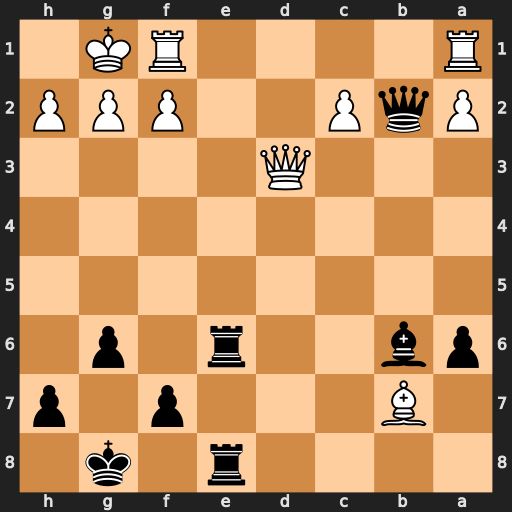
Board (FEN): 4r1k1/1B3p1p/pb2r1p1/8/8/3Q4/PqP2PPP/R4RK1
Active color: b
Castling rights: -
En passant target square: -
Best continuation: Bxf2+ Kh1 Be1 Bc6 Qxa1 Bxe8 Rxe8